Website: home-depot
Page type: review-order
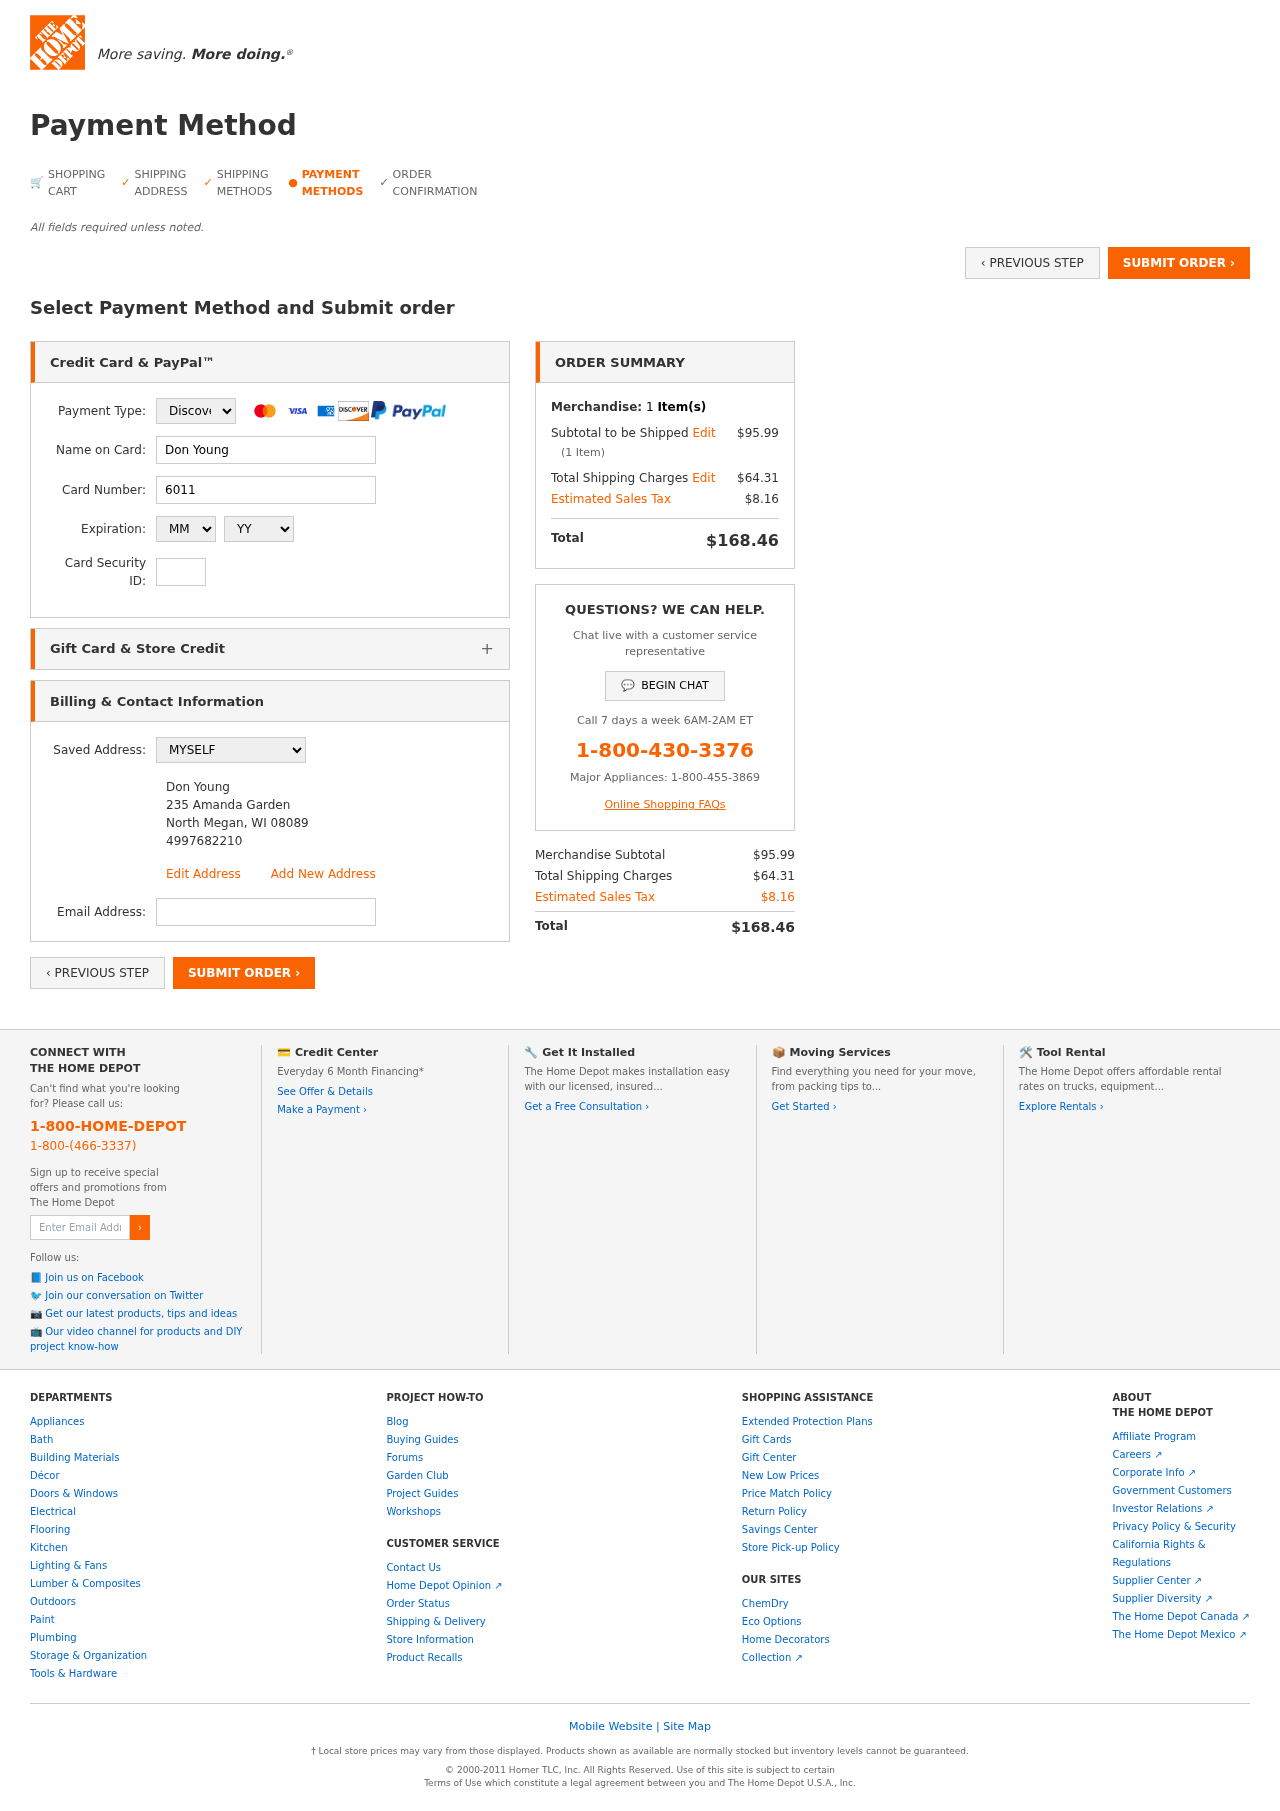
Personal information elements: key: PII_CARD_CVV
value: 850
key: PII_CARD_EXPIRY_MONTH
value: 06
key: PII_CARD_EXPIRY_YEAR
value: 28
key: PII_CARD_NUMBER
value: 6011 4790 4076 5588
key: PII_CARD_TYPE
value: Discover
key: PII_EMAIL
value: don_young@yahoo.com
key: PII_FULLNAME
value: Don Young
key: PII_FULLNAME2
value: Don Young
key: PII_STREET
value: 235 Amanda Garden
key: PII_CITY2
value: North Megan
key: PII_STATE_ABBR2
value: WI
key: PII_POSTCODE
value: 08089
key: PII_POSTCODE_FULL
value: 08089
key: PII_POSTCODE_NUMERIC
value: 8089
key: PII_PHONE2
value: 4997682210
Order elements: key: ORDER_NUM_ITEMS
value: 1
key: ORDER_SUBTOTAL
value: $95.99
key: ORDER_NUM_ITEMS2
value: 1
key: ORDER_SHIPPING_COST
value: $64.31
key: ORDER_TAX
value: $8.16
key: ORDER_TOTAL
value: $168.46
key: ORDER_SUBTOTAL2
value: $95.99
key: ORDER_SHIPPING_COST2
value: $64.31
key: ORDER_TAX2
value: $8.16
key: ORDER_TOTAL2
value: $168.46